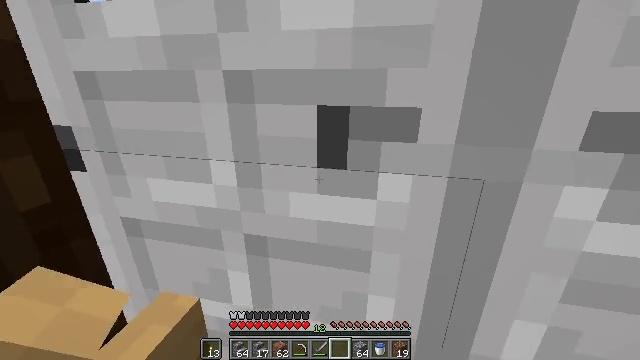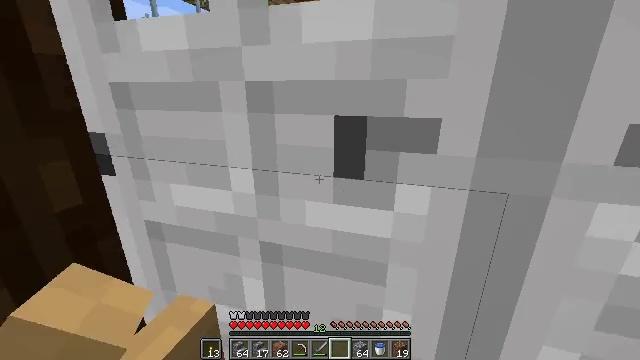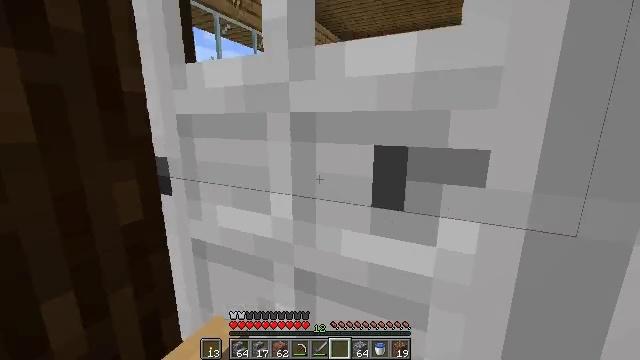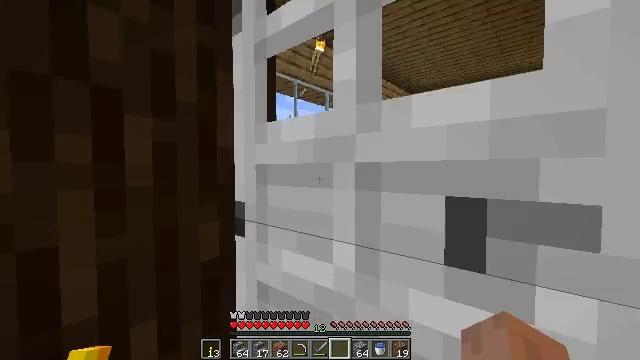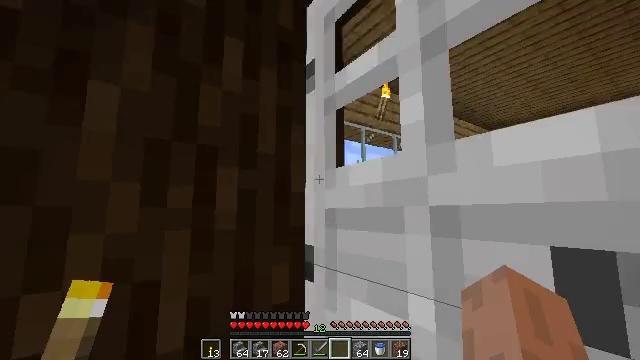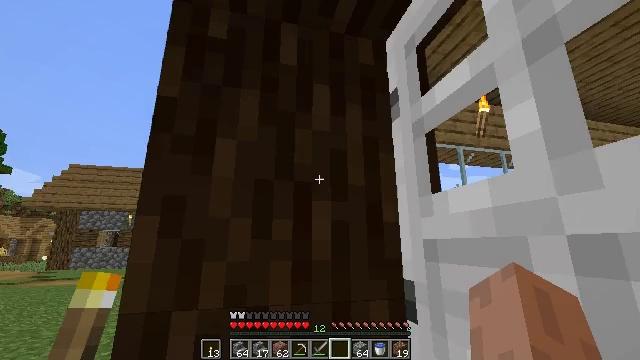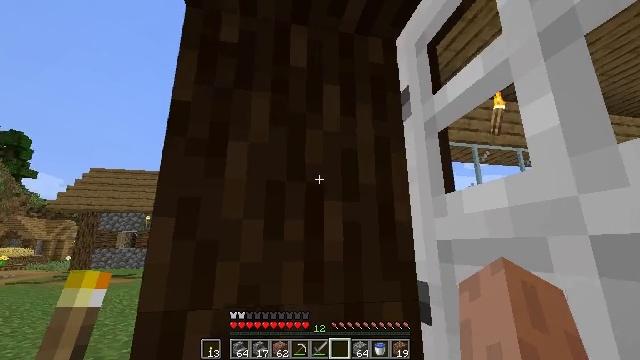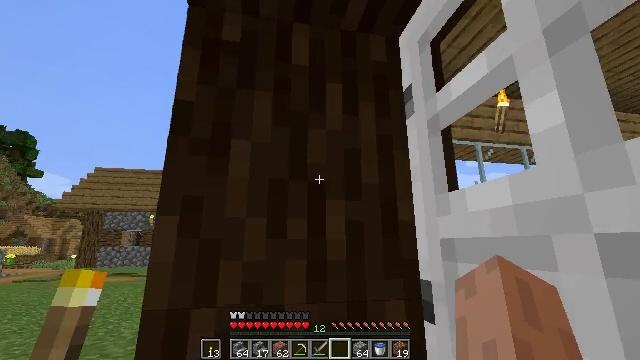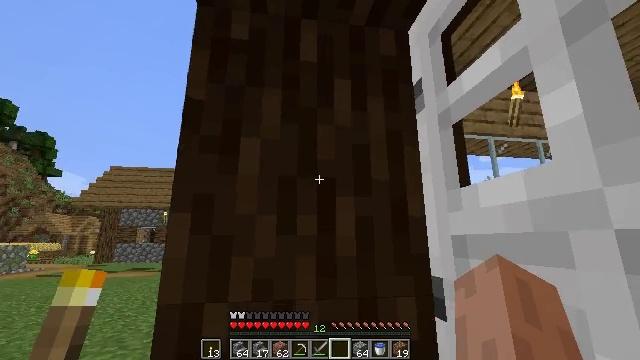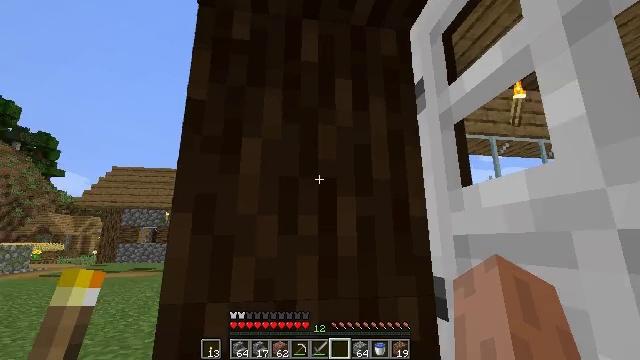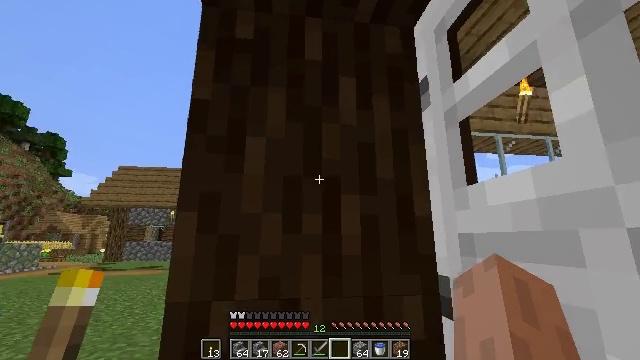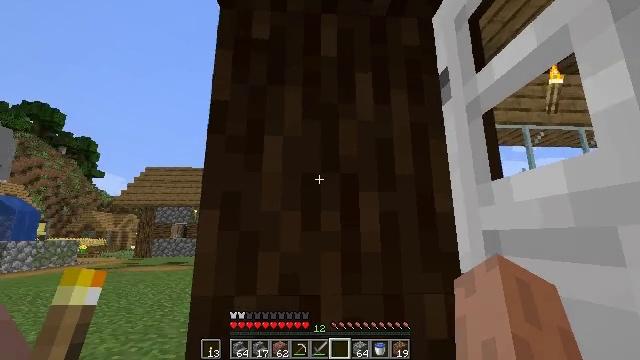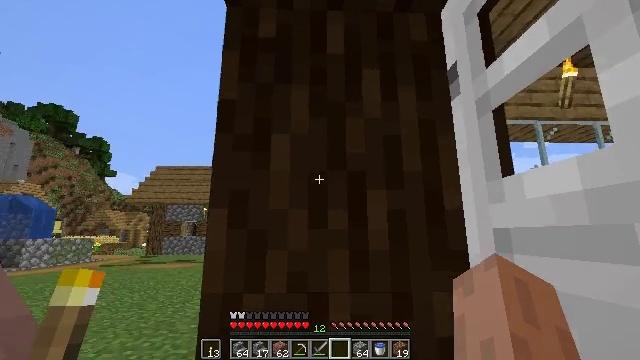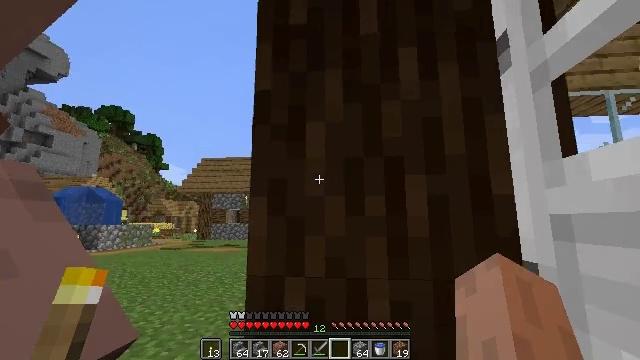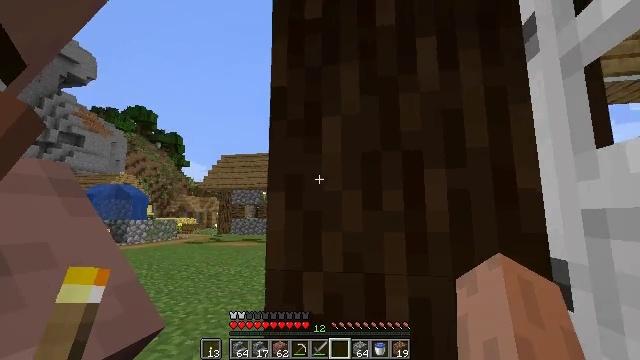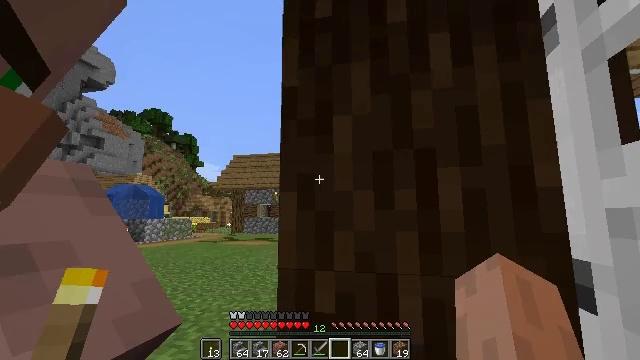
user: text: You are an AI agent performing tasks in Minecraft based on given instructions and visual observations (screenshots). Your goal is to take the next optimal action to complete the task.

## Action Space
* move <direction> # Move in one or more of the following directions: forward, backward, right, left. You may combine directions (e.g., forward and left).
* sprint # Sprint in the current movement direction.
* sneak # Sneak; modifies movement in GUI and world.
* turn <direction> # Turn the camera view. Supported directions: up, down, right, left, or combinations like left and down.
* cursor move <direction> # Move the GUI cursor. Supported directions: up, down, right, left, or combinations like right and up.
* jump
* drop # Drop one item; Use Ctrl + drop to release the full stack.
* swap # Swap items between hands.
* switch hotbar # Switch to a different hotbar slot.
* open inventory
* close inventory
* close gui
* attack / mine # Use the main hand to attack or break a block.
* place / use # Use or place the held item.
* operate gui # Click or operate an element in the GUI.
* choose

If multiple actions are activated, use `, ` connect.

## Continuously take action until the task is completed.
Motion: motion action
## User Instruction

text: Break the iron door.
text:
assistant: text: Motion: turn left and up
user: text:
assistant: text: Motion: turn left and up
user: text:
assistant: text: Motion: turn left and up
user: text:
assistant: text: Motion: turn left and up
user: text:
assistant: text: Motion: turn left and up
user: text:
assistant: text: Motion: turn left
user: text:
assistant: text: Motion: no_op
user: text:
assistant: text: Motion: turn left
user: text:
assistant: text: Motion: no_op
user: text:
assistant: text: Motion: no_op
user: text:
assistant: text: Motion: turn left
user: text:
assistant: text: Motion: turn left
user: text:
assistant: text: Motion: turn left and down
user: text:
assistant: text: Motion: turn left and down
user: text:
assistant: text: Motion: turn left
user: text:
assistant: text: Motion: turn left
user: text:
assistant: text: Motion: turn left
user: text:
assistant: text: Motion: turn left
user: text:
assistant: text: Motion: turn left
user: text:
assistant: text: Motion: no_op
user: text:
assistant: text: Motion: no_op
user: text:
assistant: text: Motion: no_op
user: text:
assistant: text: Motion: no_op
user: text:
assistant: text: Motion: turn left
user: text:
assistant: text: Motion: turn left
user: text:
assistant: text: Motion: no_op
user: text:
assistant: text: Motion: no_op
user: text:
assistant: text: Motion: no_op
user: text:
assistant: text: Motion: turn left
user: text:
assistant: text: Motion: no_op